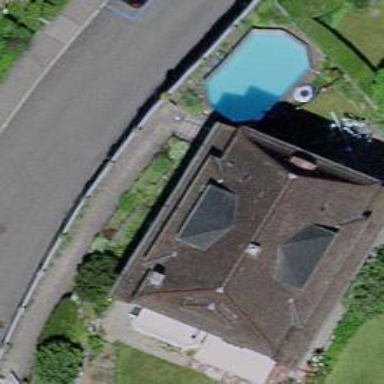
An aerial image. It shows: Building with hipped roof shape.